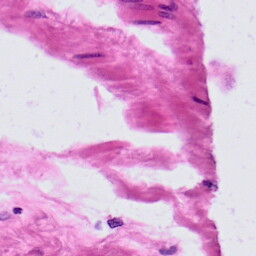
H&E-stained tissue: Prostate